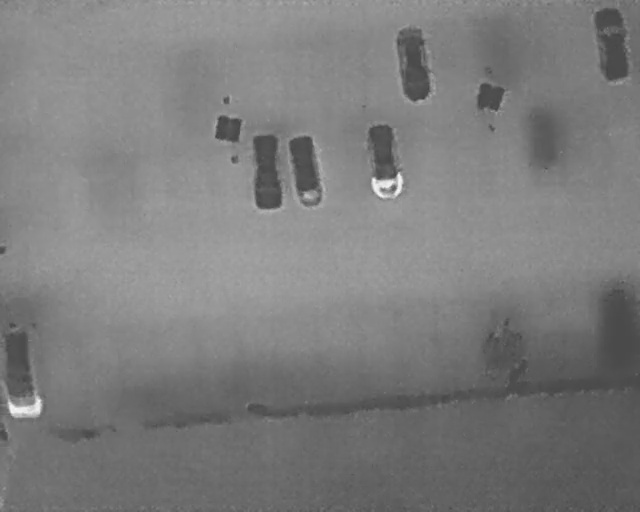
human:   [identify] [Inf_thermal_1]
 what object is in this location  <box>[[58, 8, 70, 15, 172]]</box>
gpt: <ref>1 medium car at the top</ref>

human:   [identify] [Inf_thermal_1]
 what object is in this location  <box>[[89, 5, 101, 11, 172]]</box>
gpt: <ref>1 medium car at the top right</ref>